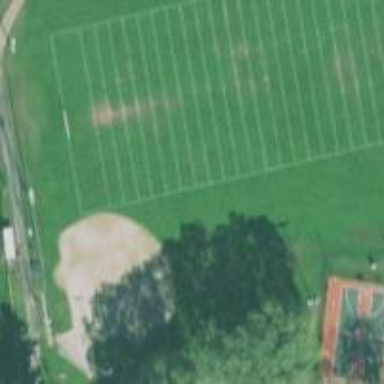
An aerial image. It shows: Baseball pitch for leisure land.